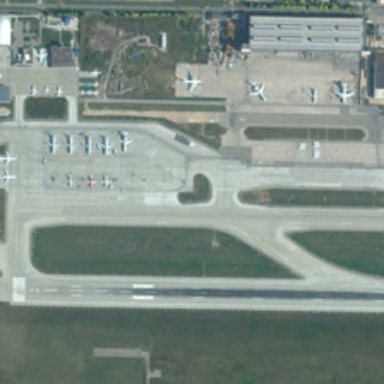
Many planes are parked in an airport near several runways .